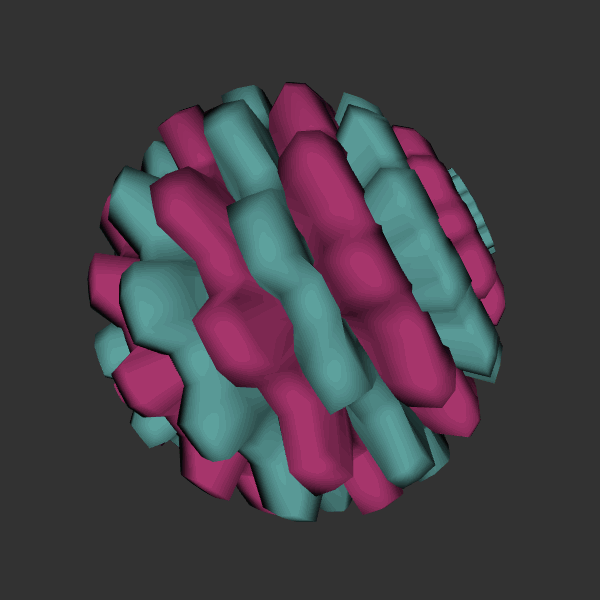
Background: dark